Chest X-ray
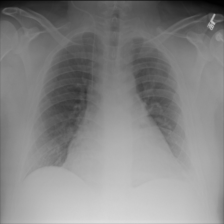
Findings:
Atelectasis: negative
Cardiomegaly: negative
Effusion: negative
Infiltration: negative
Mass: negative
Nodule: negative
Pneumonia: negative
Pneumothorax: negative
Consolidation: negative
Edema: negative
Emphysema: negative
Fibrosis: negative
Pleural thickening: negative
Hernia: negative